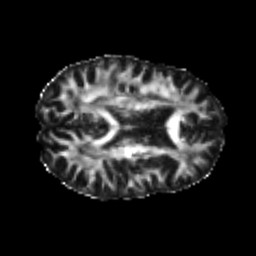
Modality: FA
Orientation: axial
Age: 24
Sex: male
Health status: healthy
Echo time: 0.074 s